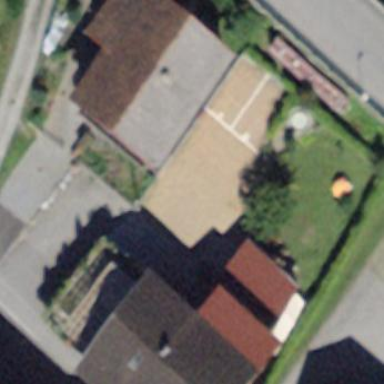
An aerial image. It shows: Simple house.